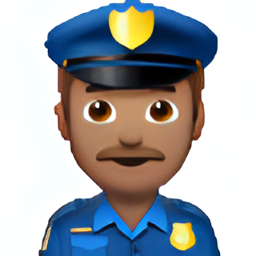
Name: police officer
Emoji: 👮🏽
Group: People & Body
Sub-group: person-role